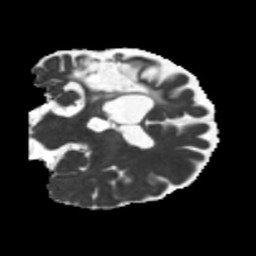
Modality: MD
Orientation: coronal
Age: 46
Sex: male
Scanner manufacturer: siemens
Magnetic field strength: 3 T
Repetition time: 5.25 s
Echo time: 0.08 s